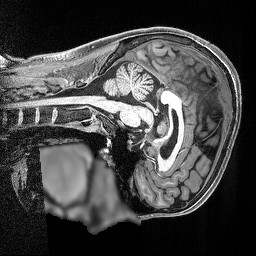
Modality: T1w
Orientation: sagittal
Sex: male
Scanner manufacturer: siemens
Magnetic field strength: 3 T
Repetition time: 2.5 s
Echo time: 0.0029 s